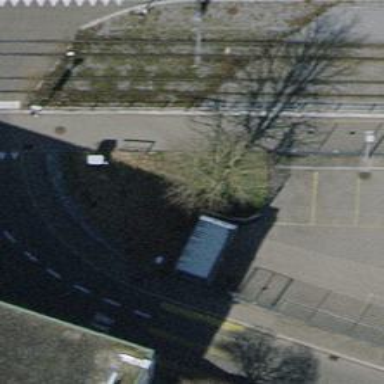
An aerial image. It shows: Double cycle barrier is in place.